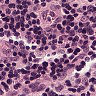
Metastatic tissue present: no